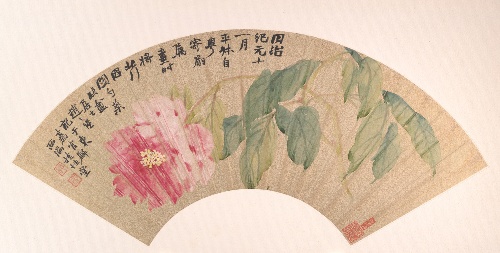
Title: 清  趙之謙  芍藥  扇面|Peony
Artist: Zhao Zhiqian
Artist bio: Chinese, 1829–1884
Date: dated 1862
Object type: Folding fan mounted as an album leaf
Classification: Paintings
Medium: Folding fan mounted as an album leaf; ink and color on gold-flecked paper
Culture: China
Period: Qing dynasty (1644–1911)
Dimensions: 7 x 20 3/4 in. (17.8 x 52.7 cm)
Department: Asian Art
Credit line: Gift of Robert Hatfield Ellsworth, in memory of La Ferne Hatfield Ellsworth, 1986
Accession year: 1986
Repository: Metropolitan Museum of Art, New York, NY
Tags: Peonies